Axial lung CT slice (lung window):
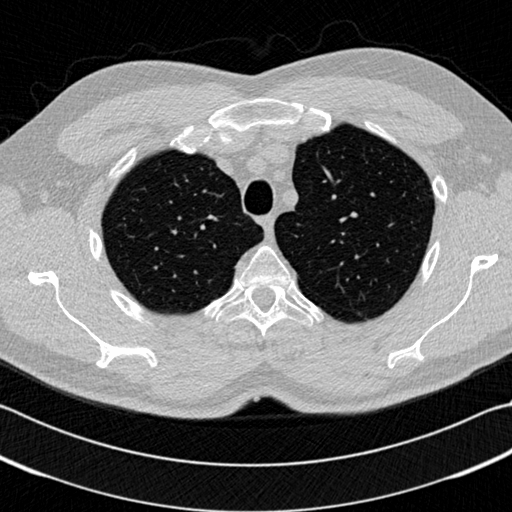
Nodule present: no